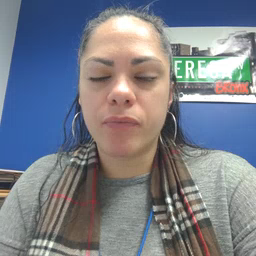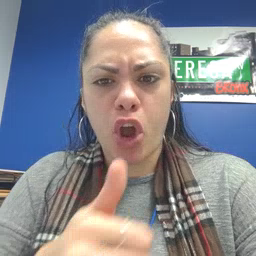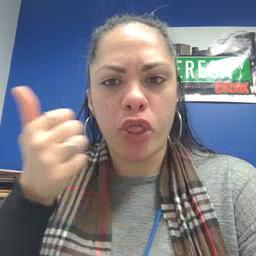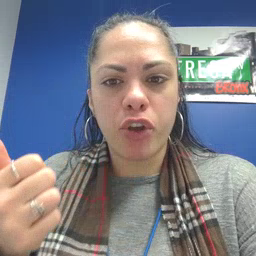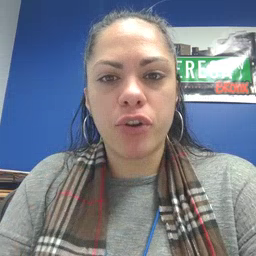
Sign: another